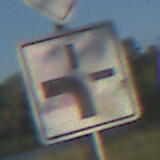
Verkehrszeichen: VerlaufVorfahrtsstrasse1
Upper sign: Vorfahrtsstrasse
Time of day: MorningAfternoon
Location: Outdoor (Nature)
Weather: Clear
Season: NotSpecified
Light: Natural